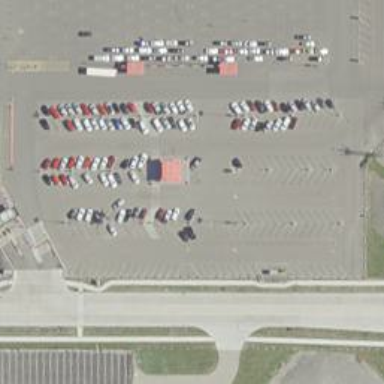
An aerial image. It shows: Car rental service.